Field crop: tomato
Growth stage: 1
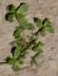
Species: portulaca